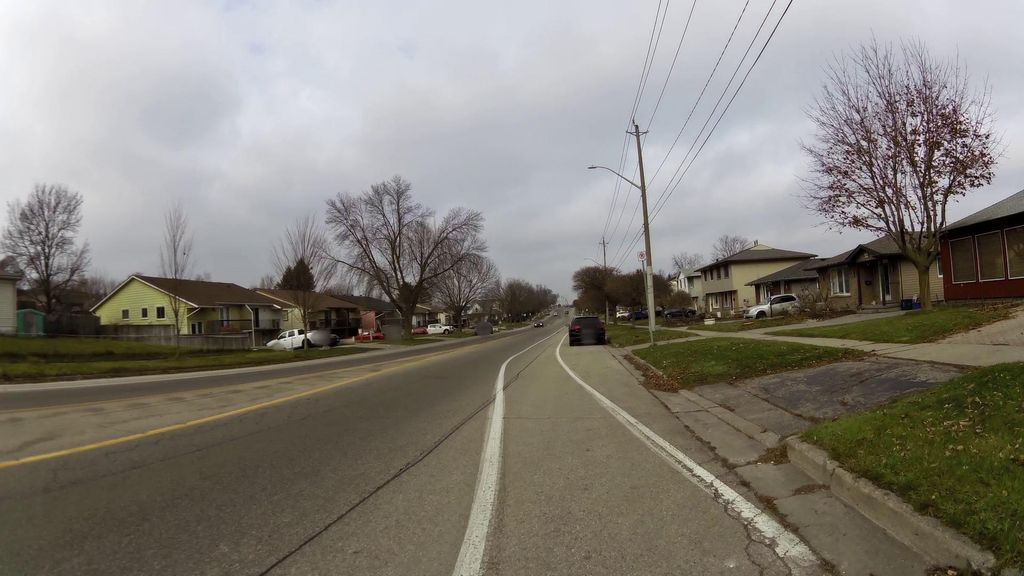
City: kitchener-waterloo